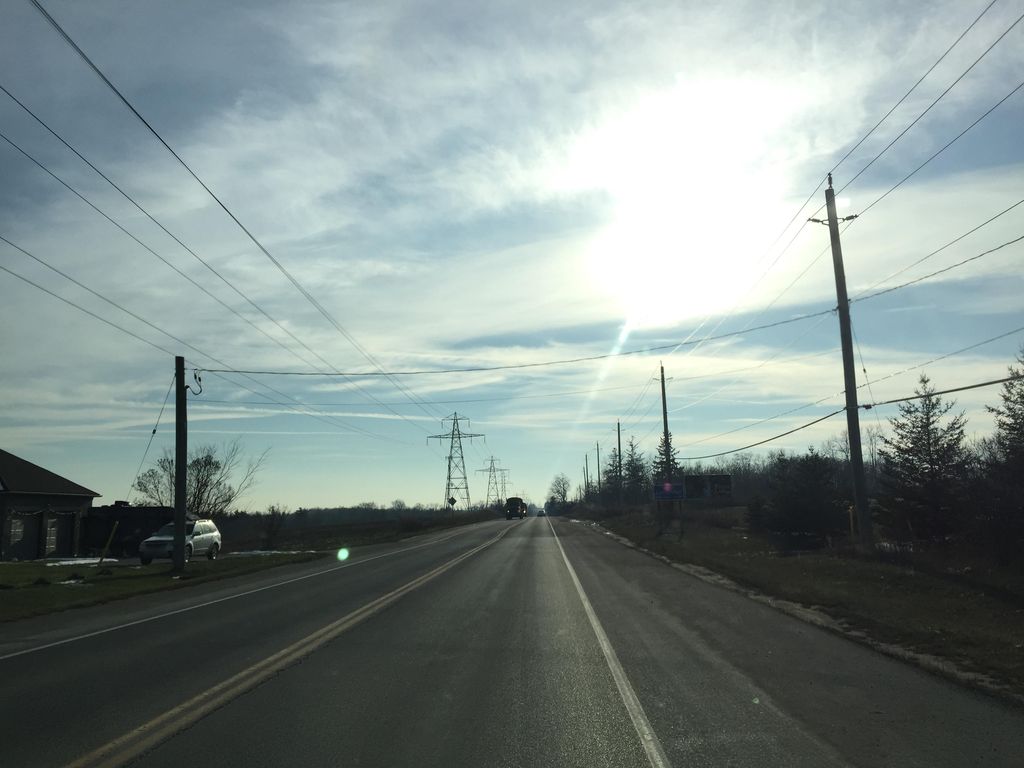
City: kitchener-waterloo